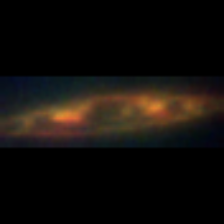
Taxon: Chaetoceros
Group: Diatoms